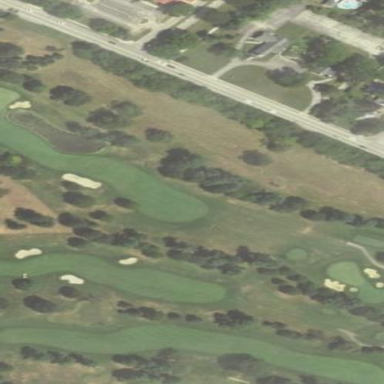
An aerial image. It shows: Golf fairway surrounded by grass.